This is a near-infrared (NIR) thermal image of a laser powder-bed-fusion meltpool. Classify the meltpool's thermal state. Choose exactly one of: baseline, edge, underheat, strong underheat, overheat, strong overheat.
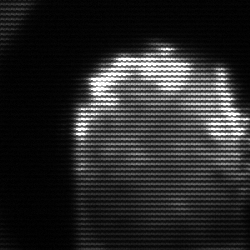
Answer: baseline